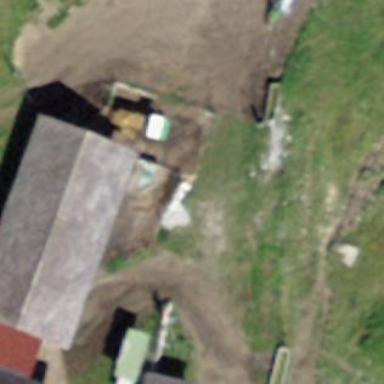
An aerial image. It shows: Farm auxiliary building.